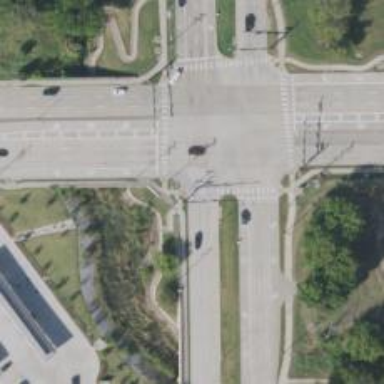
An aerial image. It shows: Secondary road with separate sidewalks.